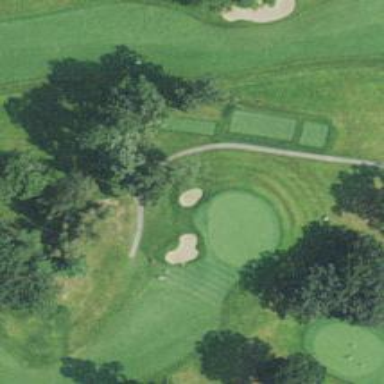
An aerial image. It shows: View of golf hole.